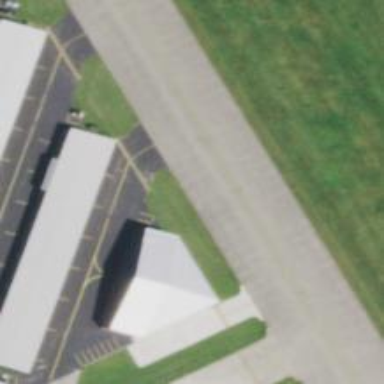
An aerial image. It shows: View of taxiway at the airport.